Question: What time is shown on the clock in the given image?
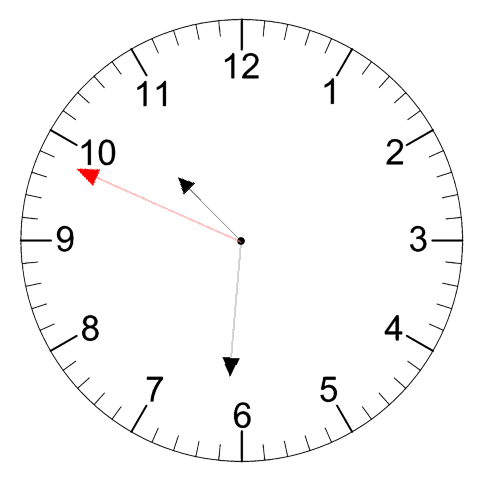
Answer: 10:30:49